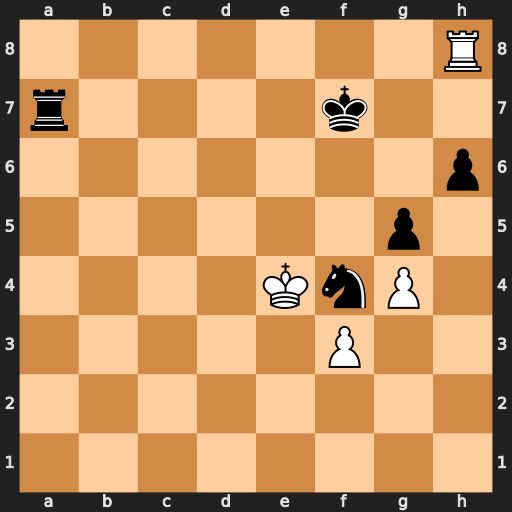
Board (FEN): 7R/r4k2/7p/6p1/4KnP1/5P2/8/8
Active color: w
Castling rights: -
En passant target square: -
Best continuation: Rh7+ Kf6 Rxa7